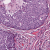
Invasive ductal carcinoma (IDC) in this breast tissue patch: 0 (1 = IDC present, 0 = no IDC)